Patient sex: M
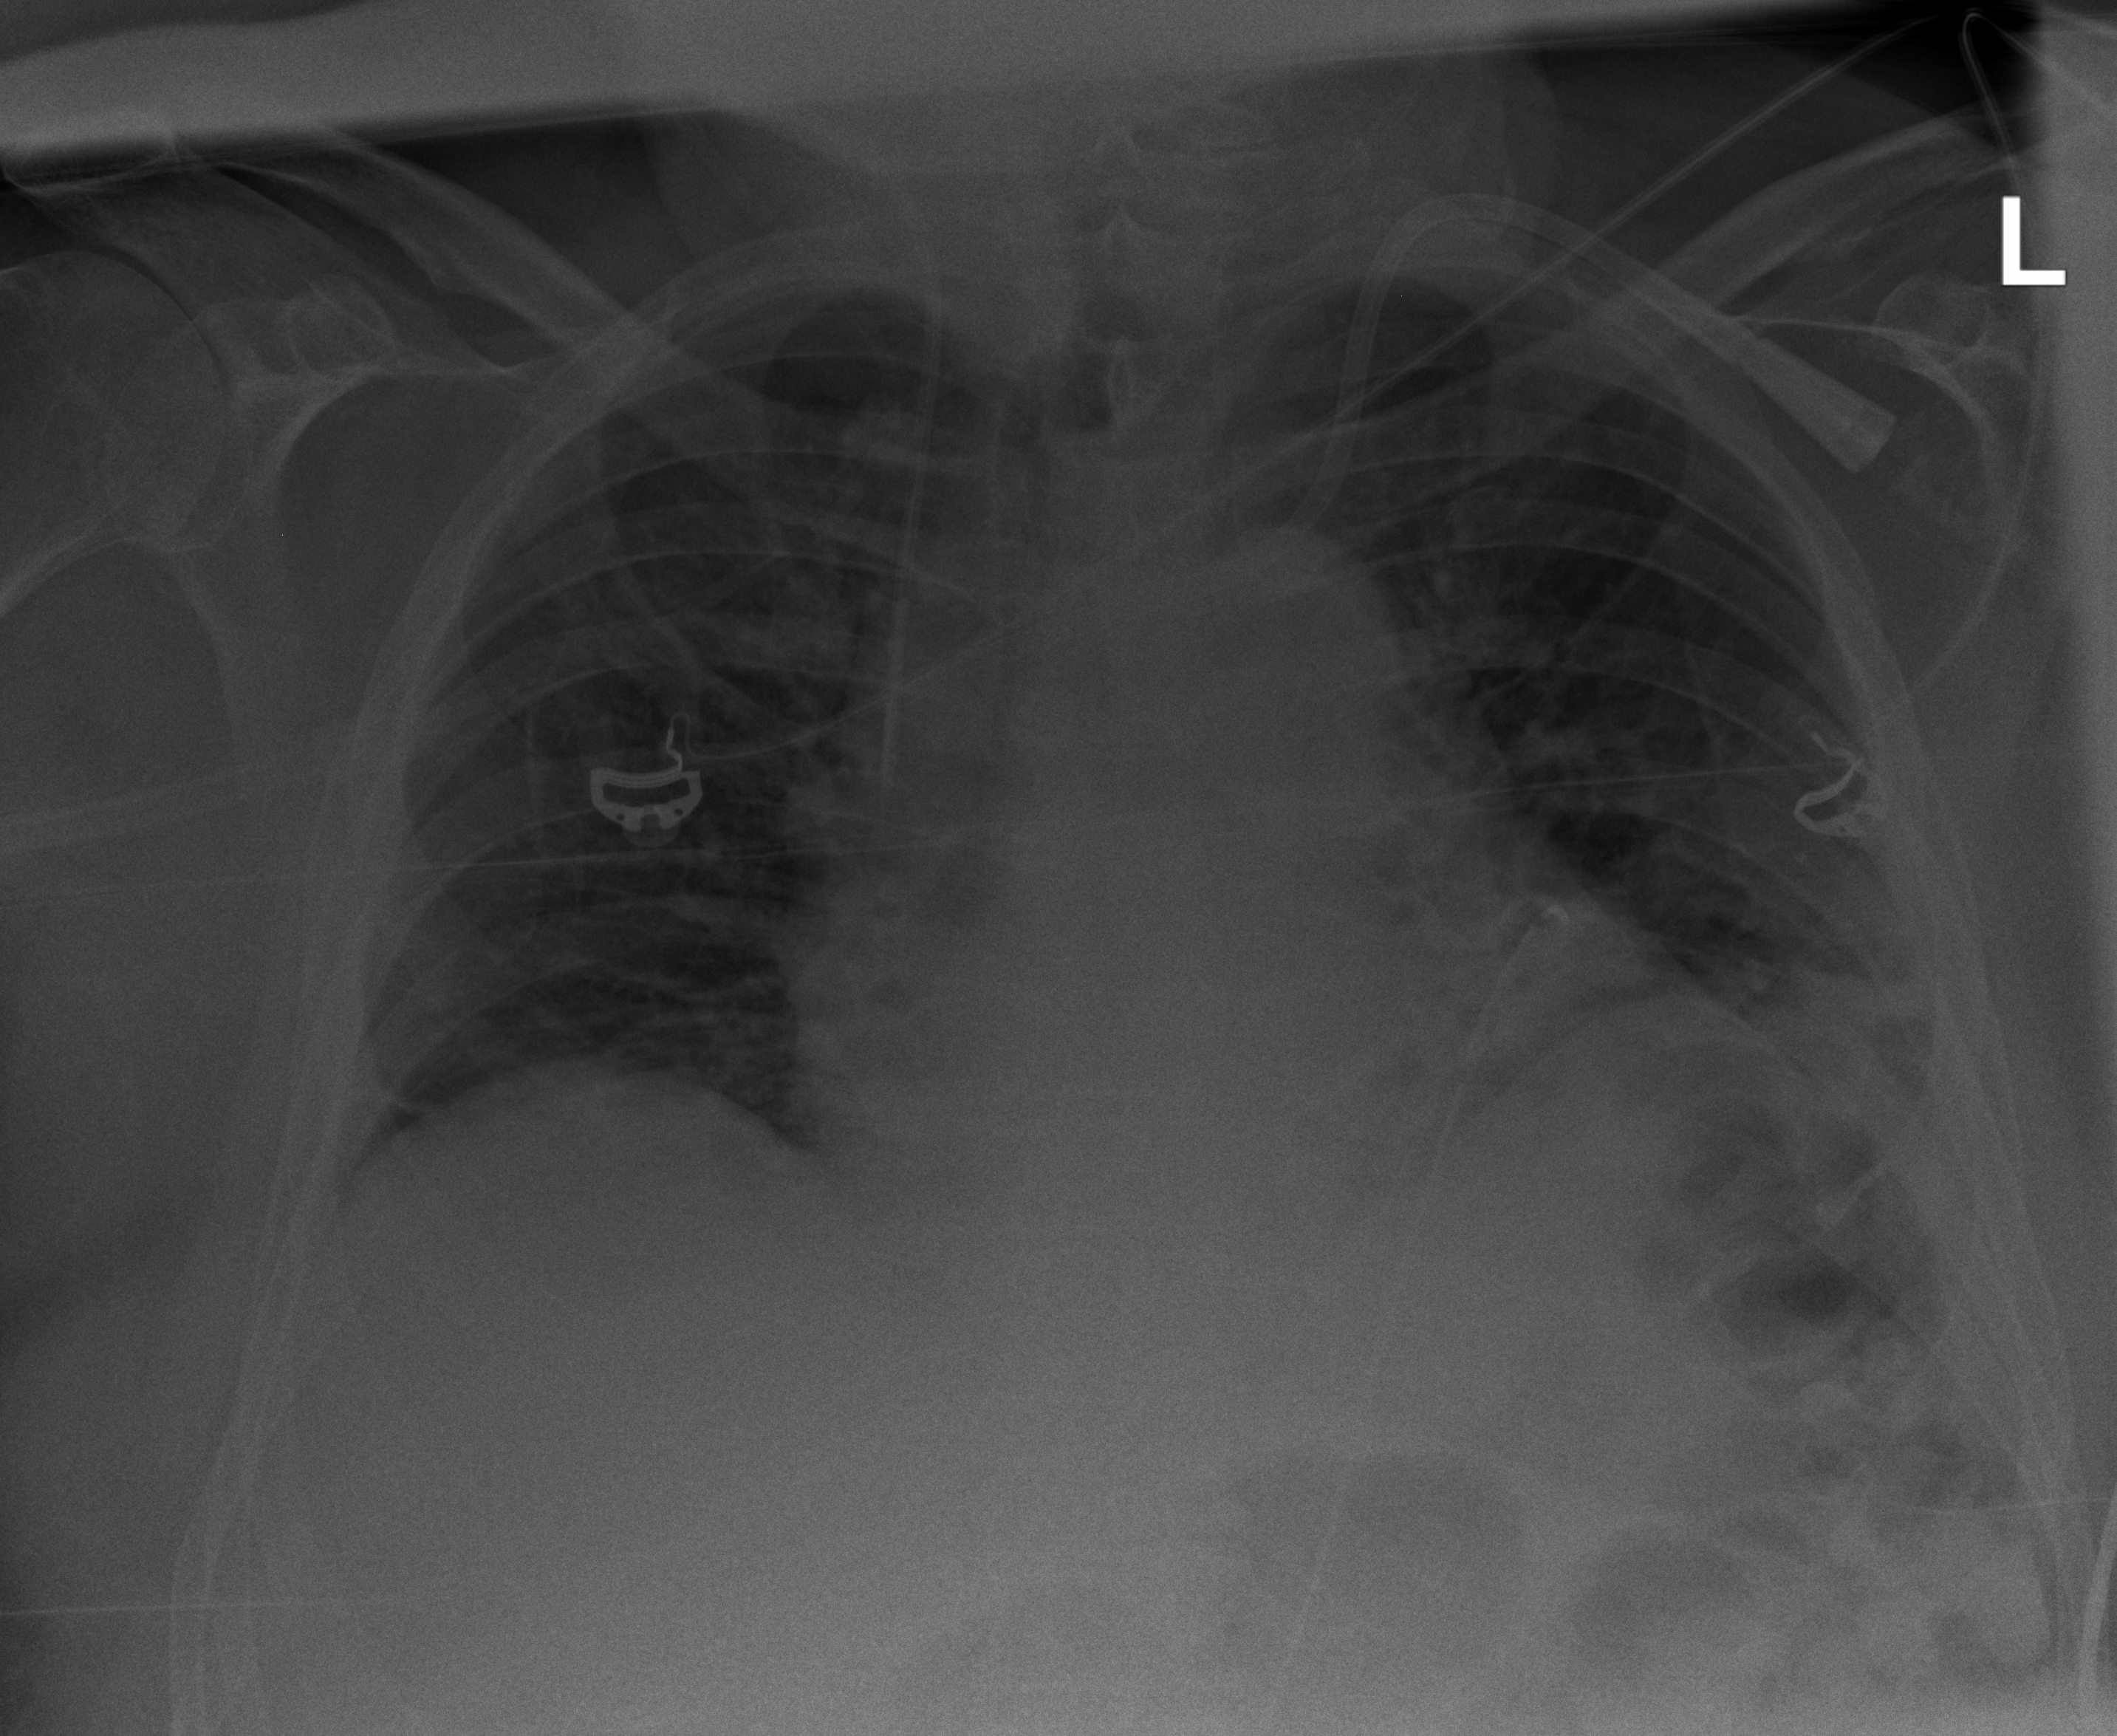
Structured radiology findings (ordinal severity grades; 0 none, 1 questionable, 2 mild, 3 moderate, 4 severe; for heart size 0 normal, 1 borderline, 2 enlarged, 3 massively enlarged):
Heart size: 2
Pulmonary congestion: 2
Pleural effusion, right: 0
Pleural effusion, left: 2
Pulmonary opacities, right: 1
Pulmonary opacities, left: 0
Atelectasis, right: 1
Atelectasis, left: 2